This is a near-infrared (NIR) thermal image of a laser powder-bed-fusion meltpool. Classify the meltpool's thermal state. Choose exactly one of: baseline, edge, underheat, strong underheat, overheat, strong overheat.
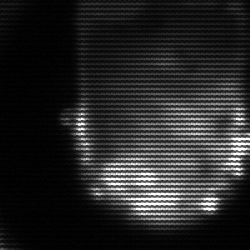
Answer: baseline